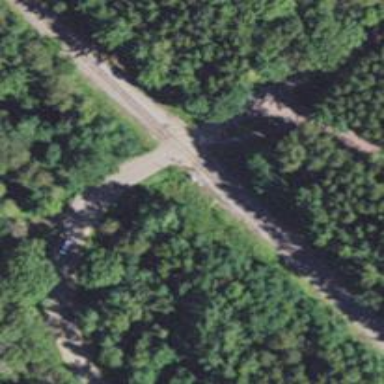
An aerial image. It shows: Railway crossing.